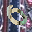
Label: 0